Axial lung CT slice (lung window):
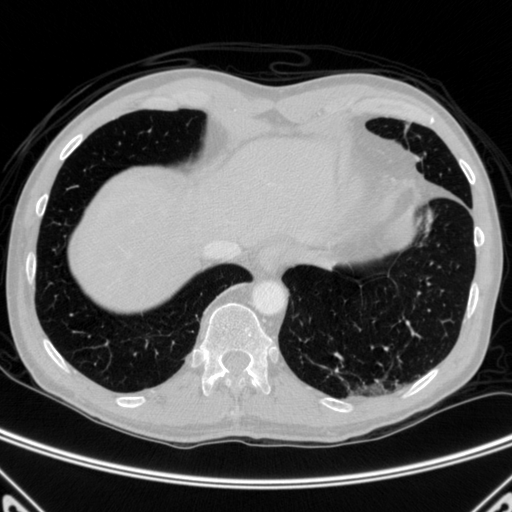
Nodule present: no